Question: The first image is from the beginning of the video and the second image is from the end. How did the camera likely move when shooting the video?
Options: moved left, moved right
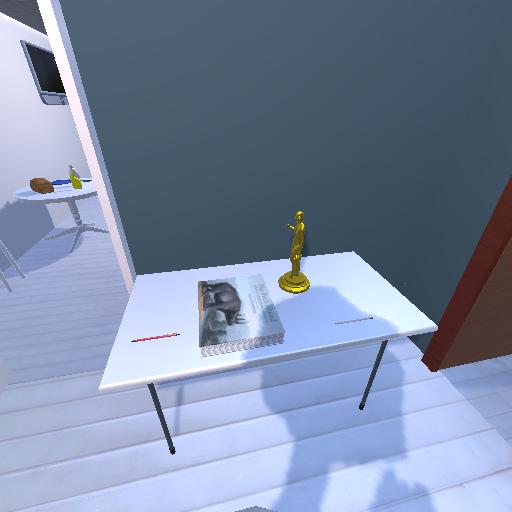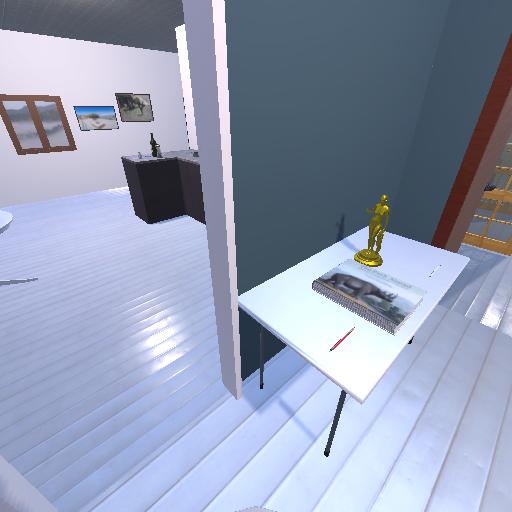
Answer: moved left